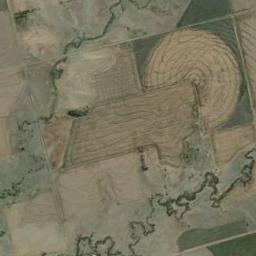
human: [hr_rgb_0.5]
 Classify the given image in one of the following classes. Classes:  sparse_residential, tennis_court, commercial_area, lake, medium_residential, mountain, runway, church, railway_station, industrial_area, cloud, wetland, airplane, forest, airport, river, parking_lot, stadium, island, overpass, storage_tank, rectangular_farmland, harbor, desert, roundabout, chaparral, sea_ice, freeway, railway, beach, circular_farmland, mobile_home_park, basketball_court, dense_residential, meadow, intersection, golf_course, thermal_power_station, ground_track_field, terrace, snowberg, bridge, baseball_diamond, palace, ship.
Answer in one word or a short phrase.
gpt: circular_farmland